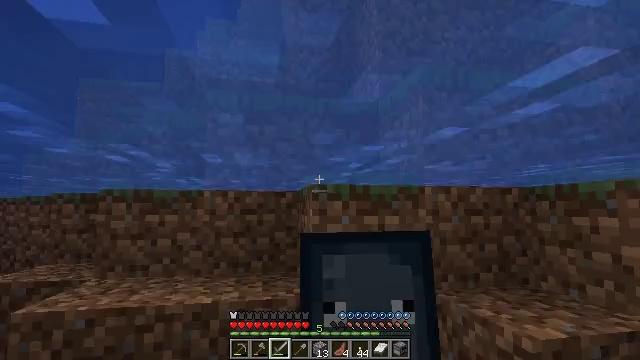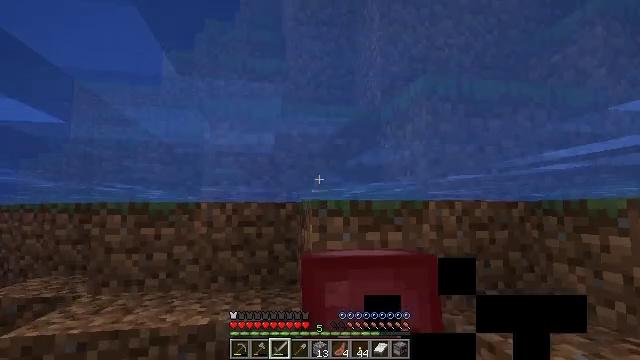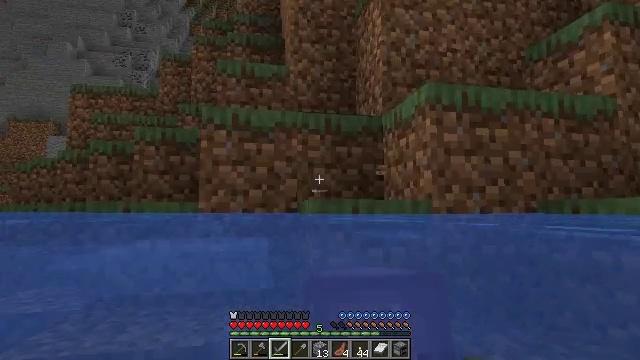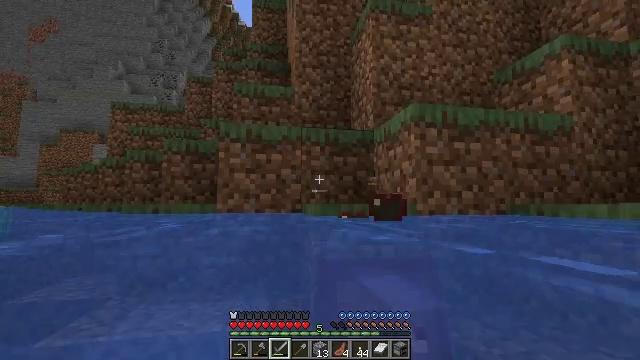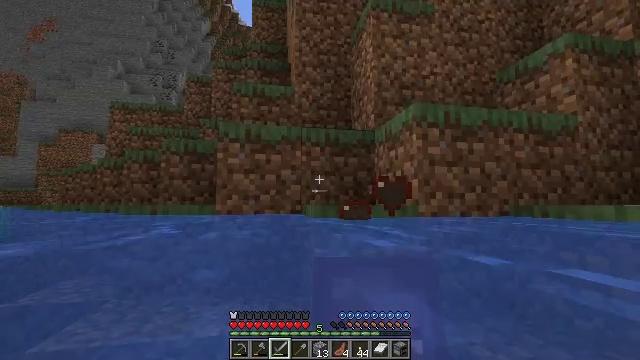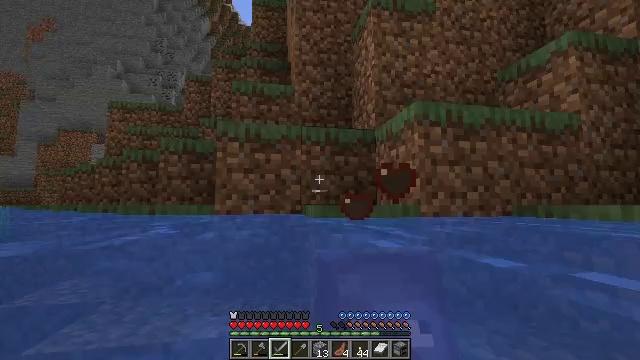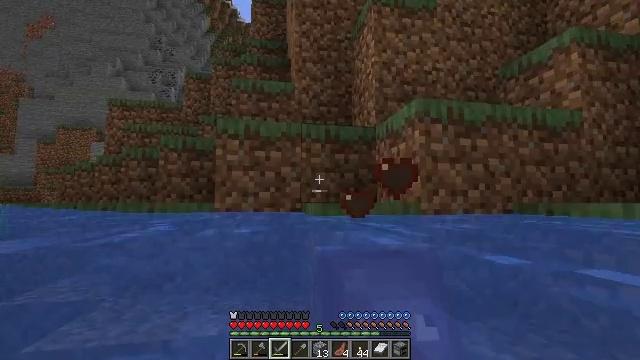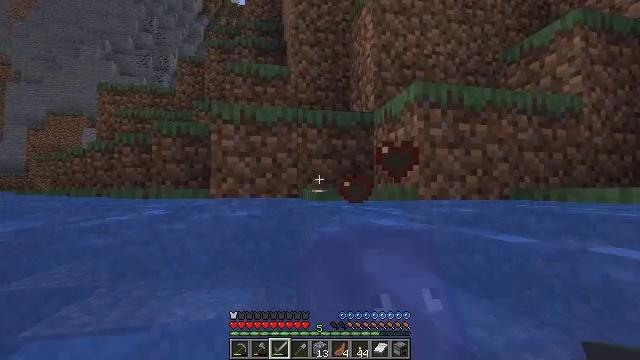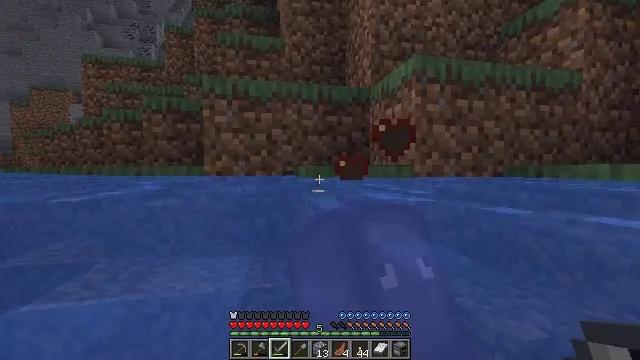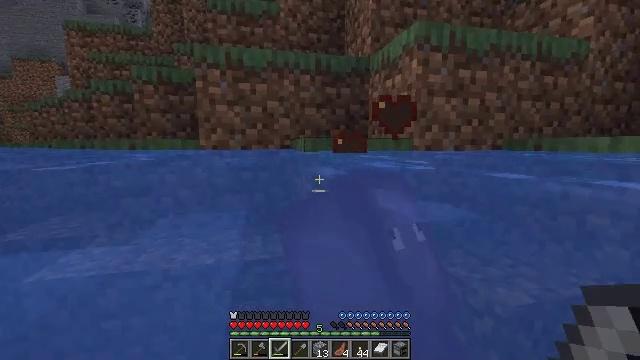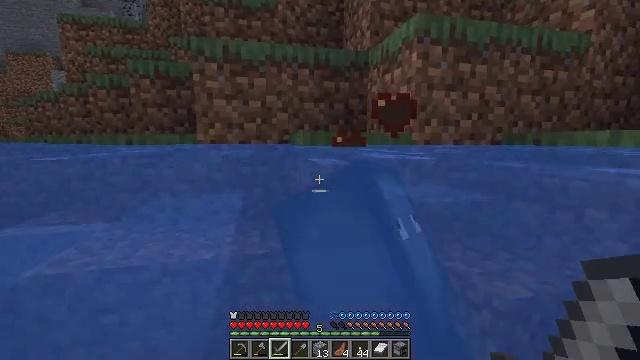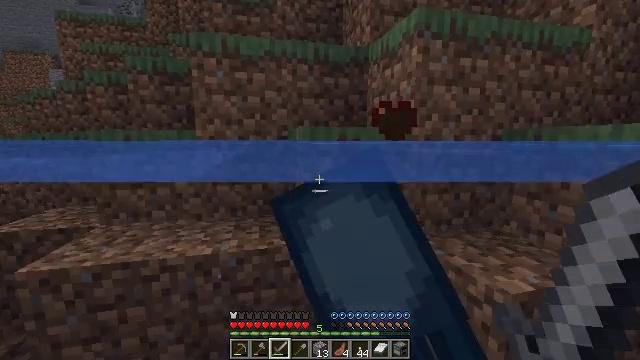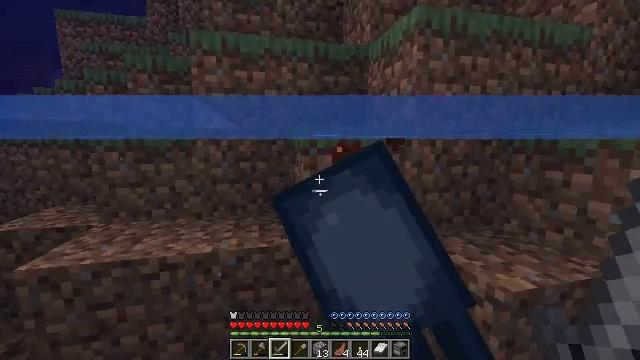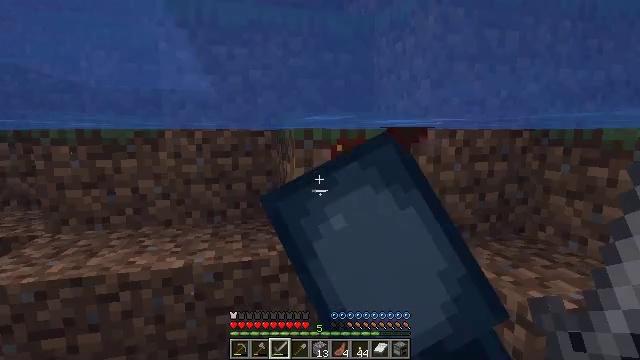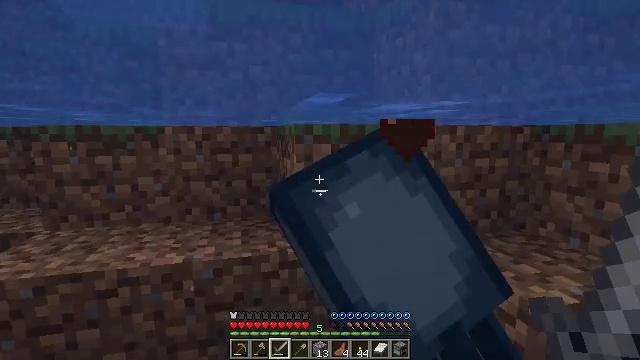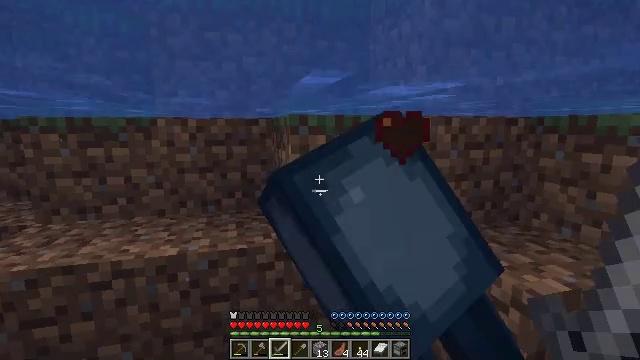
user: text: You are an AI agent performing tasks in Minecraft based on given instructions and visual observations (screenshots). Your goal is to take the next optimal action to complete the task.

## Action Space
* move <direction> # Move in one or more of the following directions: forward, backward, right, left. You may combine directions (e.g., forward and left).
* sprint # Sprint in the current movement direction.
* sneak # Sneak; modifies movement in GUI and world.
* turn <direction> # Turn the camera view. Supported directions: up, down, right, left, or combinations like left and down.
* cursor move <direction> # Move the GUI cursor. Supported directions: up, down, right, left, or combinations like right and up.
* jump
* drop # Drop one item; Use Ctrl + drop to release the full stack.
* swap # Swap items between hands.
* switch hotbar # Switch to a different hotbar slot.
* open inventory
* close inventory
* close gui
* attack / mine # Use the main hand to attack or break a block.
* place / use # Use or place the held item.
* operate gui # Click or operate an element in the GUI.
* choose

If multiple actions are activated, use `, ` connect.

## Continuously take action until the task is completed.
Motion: motion action
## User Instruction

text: Hunt a squid.
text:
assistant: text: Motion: no_op
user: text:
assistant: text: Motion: no_op
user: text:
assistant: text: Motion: no_op
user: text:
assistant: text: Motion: no_op
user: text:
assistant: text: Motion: no_op
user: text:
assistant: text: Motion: no_op
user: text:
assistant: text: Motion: turn down
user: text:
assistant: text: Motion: turn right and down
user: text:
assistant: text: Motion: turn down
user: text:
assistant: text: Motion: no_op
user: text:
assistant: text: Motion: no_op
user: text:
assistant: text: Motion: no_op
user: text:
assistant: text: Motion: no_op
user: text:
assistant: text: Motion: no_op
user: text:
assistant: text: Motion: turn down
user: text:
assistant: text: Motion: turn right
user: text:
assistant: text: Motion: no_op
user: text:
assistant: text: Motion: no_op
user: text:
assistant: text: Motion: turn right and down
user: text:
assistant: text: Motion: turn right and down
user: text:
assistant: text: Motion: turn right and down
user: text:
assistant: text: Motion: turn right and up
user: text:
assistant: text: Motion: attack / mine
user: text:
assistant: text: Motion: attack / mine
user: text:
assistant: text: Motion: attack / mine
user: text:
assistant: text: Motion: attack / mine
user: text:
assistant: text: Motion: turn left
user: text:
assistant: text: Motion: no_op